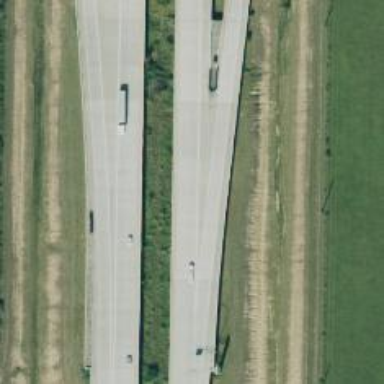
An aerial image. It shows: Motorway bridge.